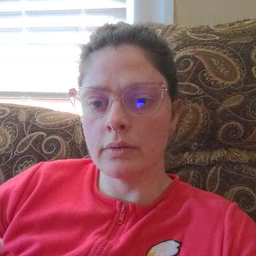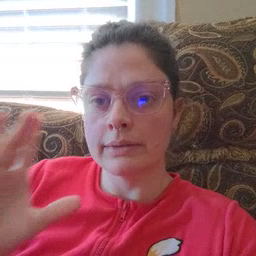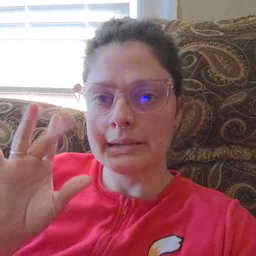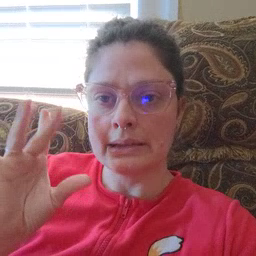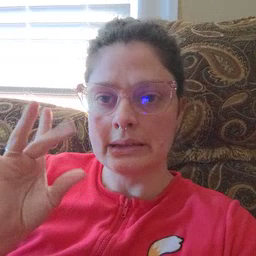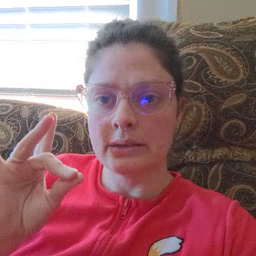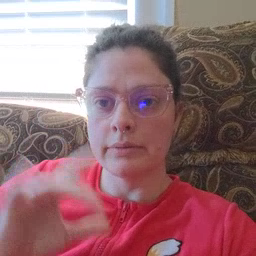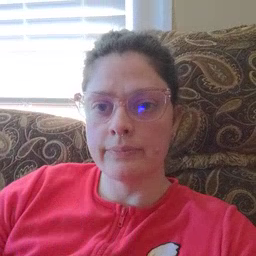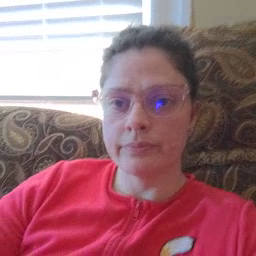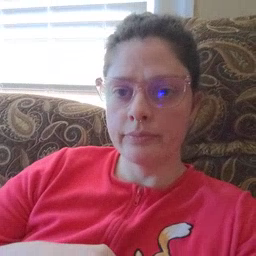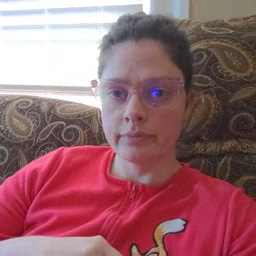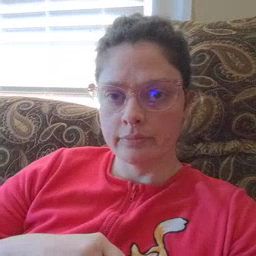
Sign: sticky